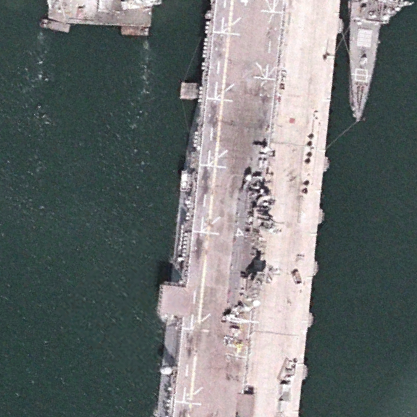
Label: assault